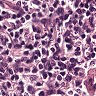
Metastatic tissue present: no